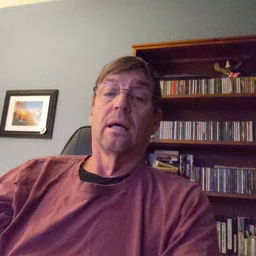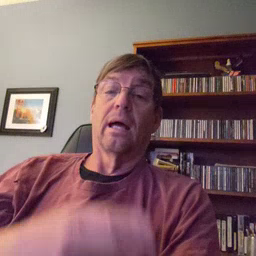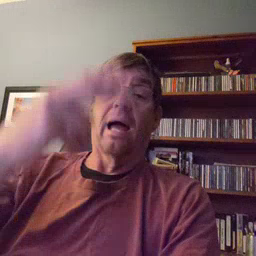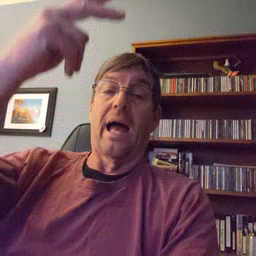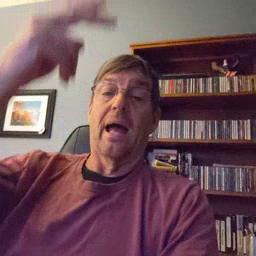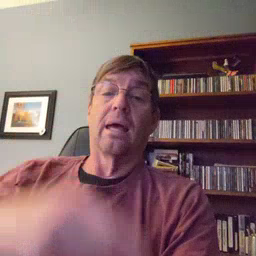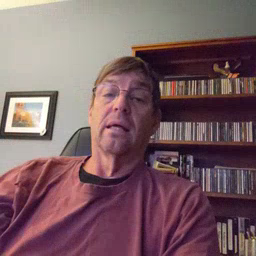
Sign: high